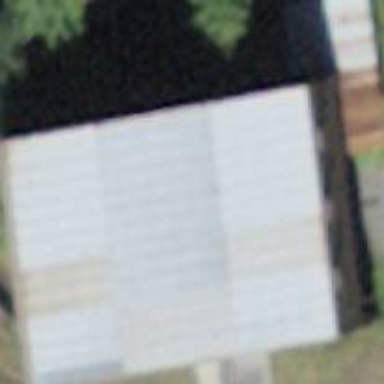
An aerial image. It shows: Shed building.